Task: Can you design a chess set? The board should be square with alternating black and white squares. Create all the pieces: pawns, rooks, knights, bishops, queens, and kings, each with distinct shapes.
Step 1633:
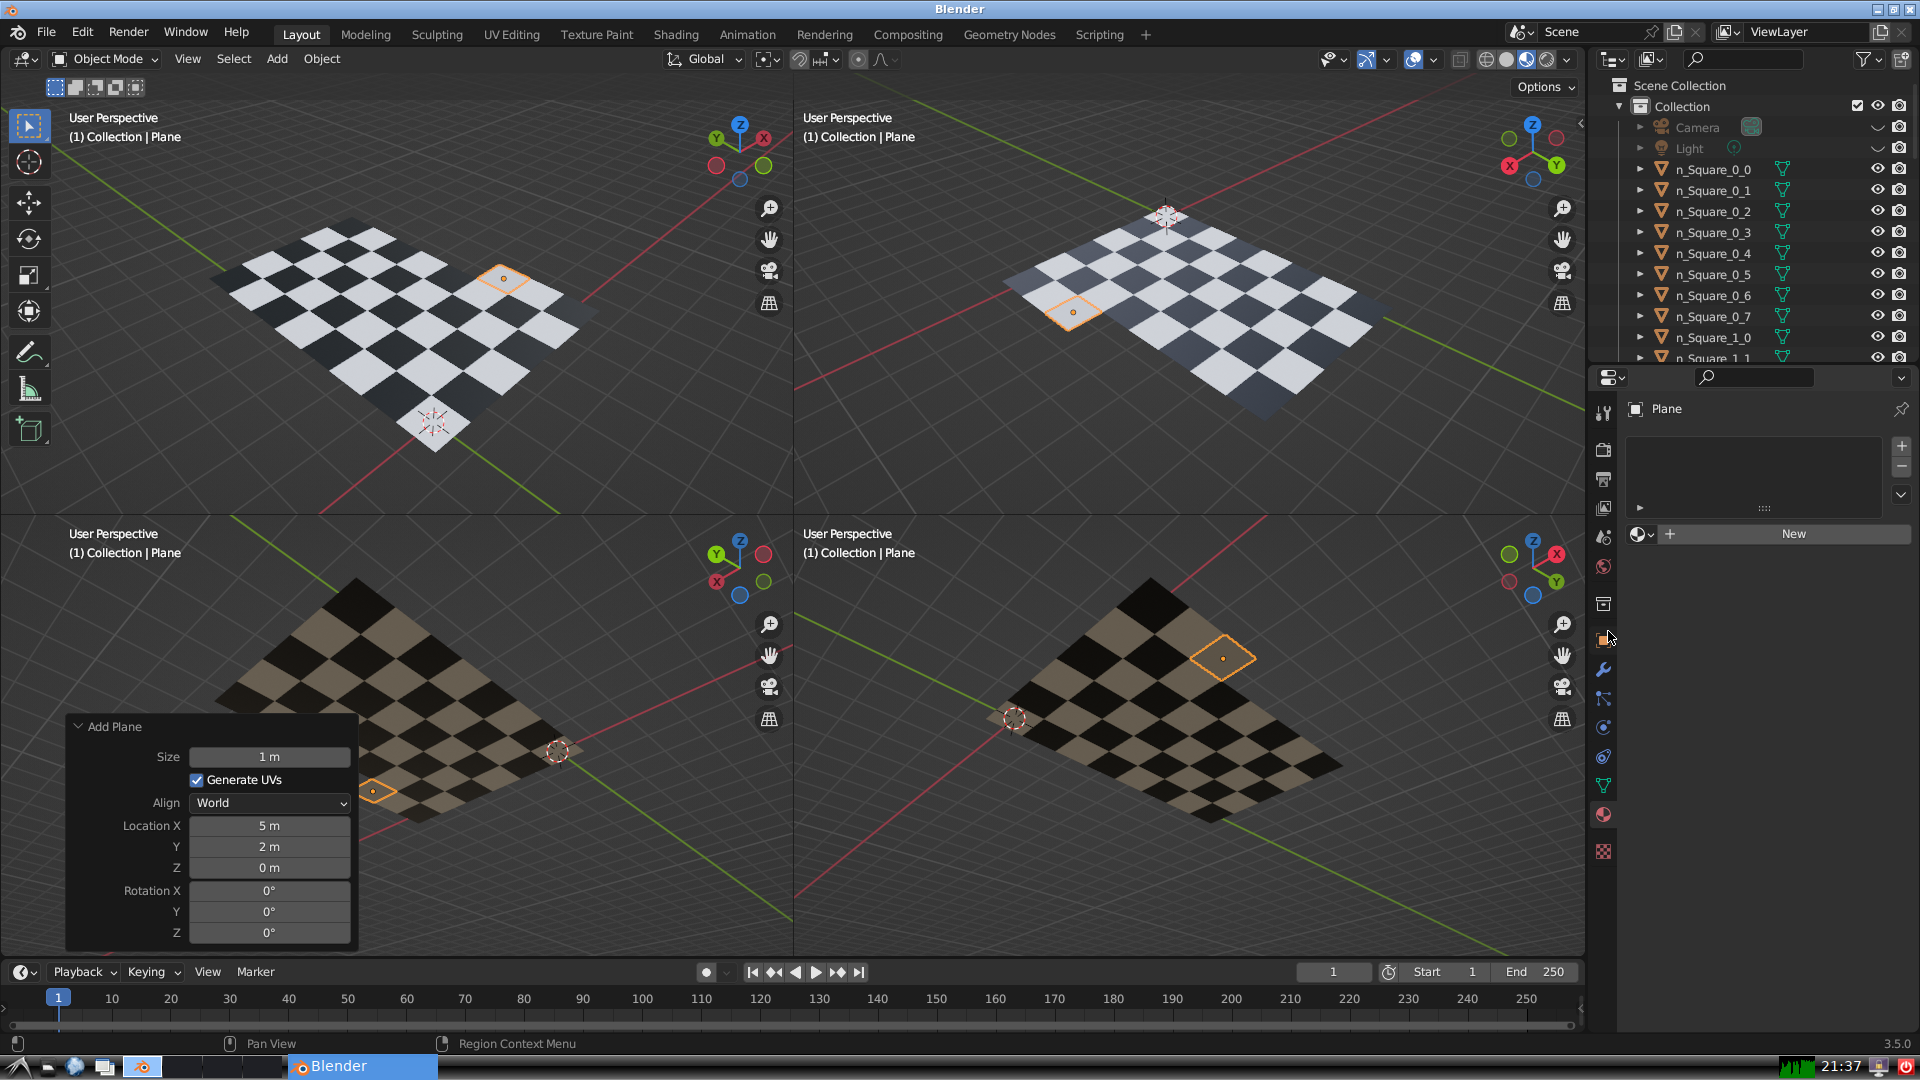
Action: click: no